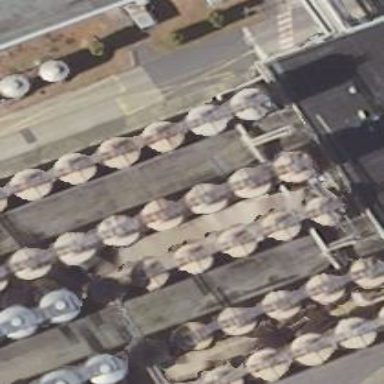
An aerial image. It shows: Storage tank with man-made structure.